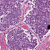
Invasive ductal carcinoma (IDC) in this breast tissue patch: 0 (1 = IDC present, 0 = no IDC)